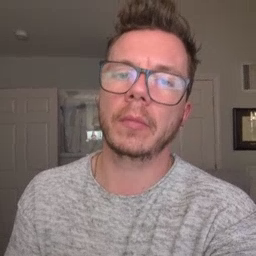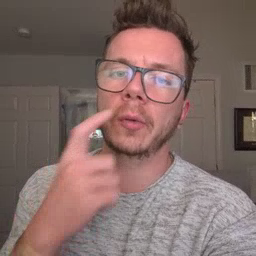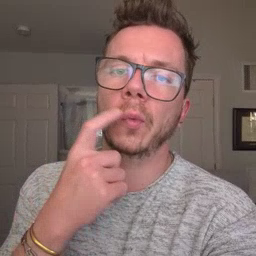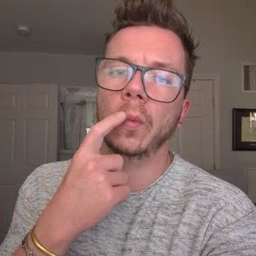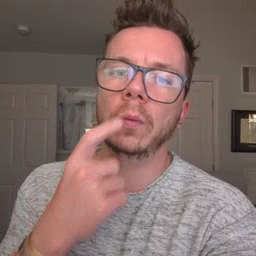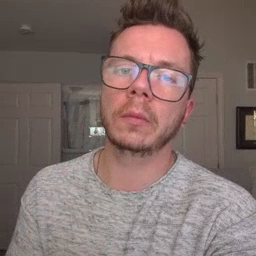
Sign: tooth